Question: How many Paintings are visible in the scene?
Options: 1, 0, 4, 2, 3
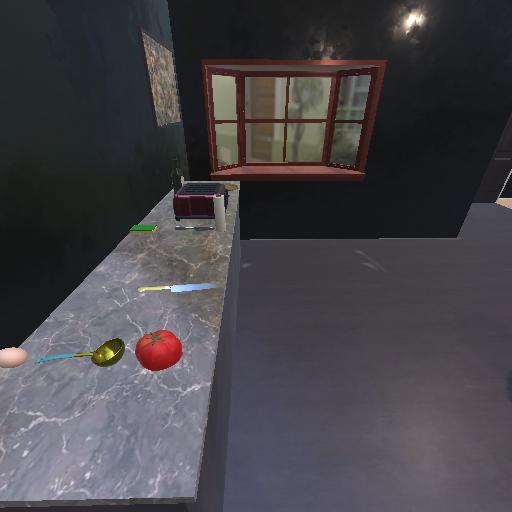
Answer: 1